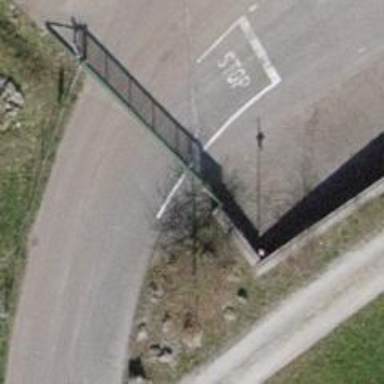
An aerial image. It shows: Gate.